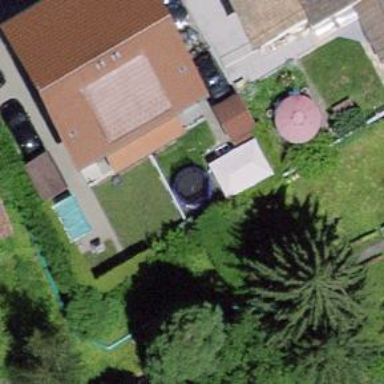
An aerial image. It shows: Terrace building with gabled roof.